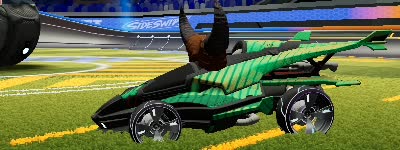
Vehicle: aftershock